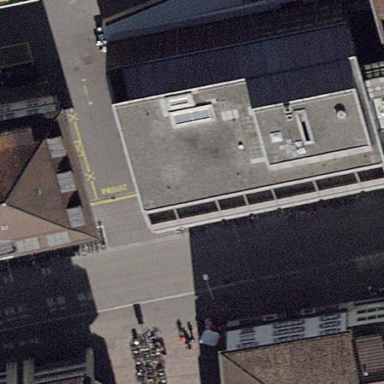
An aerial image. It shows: Office building with saltbox roof.